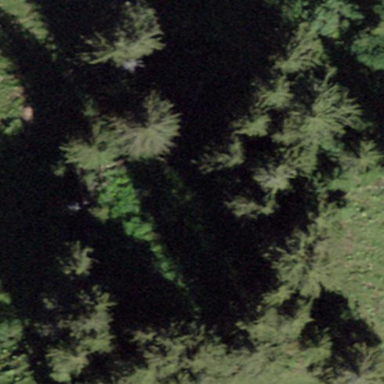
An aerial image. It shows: Forest area.